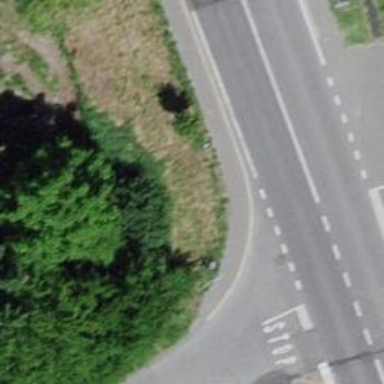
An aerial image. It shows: Kerb barrier.